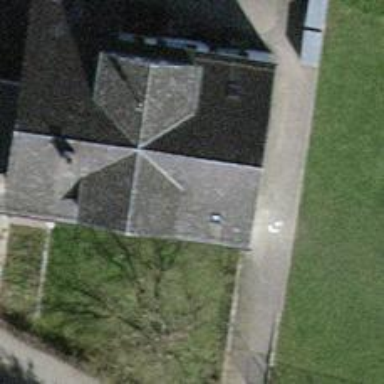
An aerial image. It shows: Kindergarten.